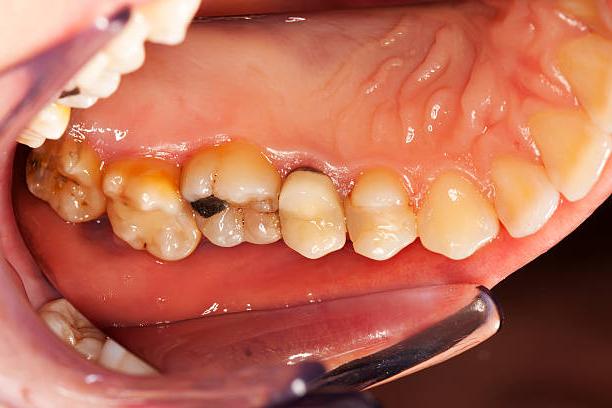
Condition: Gingivitis